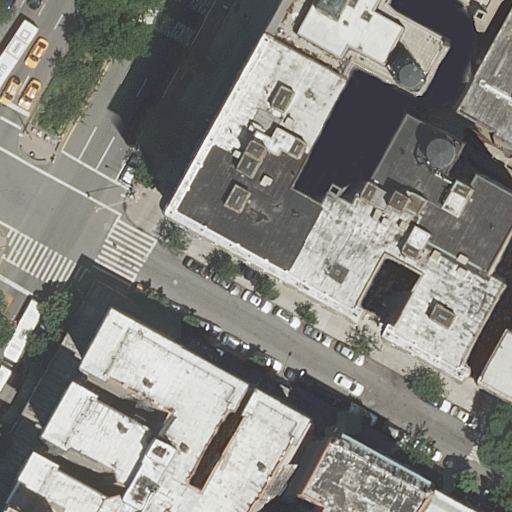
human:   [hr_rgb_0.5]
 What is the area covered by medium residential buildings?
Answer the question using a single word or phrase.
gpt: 777m2

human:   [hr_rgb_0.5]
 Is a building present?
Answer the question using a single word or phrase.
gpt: yes

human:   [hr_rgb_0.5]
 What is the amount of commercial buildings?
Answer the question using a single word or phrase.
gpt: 0

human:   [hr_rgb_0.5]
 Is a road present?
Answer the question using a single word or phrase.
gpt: yes

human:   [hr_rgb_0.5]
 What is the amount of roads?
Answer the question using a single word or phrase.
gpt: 3

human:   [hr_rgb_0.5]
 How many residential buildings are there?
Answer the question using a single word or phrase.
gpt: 8

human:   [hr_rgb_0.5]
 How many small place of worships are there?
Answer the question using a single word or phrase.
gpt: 0

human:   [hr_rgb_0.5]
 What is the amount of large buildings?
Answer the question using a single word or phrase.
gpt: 2

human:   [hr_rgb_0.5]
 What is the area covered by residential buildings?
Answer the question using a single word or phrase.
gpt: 4104m2

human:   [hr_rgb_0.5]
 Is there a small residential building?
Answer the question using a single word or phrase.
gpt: yes

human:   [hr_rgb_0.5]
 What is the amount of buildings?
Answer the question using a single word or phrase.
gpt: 8

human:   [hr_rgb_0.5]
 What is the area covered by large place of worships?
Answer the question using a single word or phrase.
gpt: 0m2

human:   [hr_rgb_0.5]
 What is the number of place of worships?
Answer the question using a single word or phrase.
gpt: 1

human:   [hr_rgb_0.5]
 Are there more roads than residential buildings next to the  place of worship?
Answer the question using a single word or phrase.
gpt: no

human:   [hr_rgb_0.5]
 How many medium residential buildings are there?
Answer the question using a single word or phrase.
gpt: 3

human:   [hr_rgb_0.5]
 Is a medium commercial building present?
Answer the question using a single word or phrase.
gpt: no

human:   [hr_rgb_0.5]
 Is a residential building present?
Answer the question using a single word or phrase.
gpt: yes

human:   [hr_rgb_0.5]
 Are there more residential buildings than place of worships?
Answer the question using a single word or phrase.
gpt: yes

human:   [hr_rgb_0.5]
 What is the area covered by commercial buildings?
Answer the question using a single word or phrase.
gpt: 0m2

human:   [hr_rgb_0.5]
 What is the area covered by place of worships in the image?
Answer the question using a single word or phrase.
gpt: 142m2

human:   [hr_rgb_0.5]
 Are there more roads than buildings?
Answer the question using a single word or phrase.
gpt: no

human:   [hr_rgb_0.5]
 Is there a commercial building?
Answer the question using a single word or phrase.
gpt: no

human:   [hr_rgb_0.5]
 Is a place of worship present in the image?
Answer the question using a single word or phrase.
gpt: yes

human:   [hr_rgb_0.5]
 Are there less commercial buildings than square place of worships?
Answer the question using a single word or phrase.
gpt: no

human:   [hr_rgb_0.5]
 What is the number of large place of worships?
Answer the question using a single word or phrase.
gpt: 0

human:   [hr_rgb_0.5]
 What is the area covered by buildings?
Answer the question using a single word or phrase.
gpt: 4104m2

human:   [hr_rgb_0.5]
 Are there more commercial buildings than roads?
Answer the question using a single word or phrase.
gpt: no

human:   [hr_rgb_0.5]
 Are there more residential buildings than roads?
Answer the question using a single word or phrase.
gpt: yes

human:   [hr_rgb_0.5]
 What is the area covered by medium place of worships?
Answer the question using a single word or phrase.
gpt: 142m2

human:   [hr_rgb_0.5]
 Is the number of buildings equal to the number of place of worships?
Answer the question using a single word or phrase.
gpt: no

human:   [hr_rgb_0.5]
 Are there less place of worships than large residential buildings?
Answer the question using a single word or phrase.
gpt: yes

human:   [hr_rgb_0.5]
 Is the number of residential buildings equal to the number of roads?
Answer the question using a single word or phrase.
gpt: no

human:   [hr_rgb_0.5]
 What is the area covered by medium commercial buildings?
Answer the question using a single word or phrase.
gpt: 0m2

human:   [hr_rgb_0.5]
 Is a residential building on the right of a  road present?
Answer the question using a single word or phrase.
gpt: yes

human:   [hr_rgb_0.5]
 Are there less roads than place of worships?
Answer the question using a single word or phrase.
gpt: no

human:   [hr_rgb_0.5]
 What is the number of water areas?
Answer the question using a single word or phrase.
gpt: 0

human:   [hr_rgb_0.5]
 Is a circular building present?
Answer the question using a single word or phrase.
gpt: no

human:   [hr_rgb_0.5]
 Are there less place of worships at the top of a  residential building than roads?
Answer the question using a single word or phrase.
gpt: yes

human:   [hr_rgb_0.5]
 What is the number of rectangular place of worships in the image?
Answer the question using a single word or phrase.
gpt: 1

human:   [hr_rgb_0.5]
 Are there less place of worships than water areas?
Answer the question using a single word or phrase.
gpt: no

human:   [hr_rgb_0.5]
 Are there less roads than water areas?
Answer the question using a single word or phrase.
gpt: no

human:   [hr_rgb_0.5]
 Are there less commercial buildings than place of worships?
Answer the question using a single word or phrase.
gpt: yes

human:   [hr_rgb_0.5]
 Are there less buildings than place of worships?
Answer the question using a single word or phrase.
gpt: no

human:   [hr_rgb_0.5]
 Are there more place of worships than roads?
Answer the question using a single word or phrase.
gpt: no

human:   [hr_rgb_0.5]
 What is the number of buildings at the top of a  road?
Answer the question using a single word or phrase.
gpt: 2

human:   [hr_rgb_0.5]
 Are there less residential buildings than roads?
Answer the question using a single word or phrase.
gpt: no

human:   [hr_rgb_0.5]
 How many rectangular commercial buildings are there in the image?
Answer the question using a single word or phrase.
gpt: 0

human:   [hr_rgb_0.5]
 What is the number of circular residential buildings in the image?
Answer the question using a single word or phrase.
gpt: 0

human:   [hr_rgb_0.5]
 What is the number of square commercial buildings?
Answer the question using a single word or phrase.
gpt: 0

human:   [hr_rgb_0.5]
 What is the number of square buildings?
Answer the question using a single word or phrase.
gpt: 0

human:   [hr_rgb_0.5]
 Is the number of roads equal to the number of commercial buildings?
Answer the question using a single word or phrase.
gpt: no

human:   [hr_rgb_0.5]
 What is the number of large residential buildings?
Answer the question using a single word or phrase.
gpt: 2

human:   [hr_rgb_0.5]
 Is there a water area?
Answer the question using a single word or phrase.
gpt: no

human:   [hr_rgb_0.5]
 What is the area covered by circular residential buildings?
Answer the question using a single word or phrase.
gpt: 0m2

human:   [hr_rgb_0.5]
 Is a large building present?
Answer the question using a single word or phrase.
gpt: yes

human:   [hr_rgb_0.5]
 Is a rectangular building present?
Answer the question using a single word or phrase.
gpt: yes

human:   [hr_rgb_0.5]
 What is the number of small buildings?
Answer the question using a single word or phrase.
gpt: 3

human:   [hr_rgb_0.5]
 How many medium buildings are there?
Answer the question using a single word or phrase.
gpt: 3

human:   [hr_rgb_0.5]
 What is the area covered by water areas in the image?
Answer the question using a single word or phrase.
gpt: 0m2

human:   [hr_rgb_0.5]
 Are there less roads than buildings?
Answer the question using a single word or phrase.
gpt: yes

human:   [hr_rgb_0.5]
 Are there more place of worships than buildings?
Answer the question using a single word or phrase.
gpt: no

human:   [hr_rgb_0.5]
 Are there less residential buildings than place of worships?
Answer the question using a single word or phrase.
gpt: no

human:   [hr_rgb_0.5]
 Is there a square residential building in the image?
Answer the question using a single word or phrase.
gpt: no

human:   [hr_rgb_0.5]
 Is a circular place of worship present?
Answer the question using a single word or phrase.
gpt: no